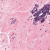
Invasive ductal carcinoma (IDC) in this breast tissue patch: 0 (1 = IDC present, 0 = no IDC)